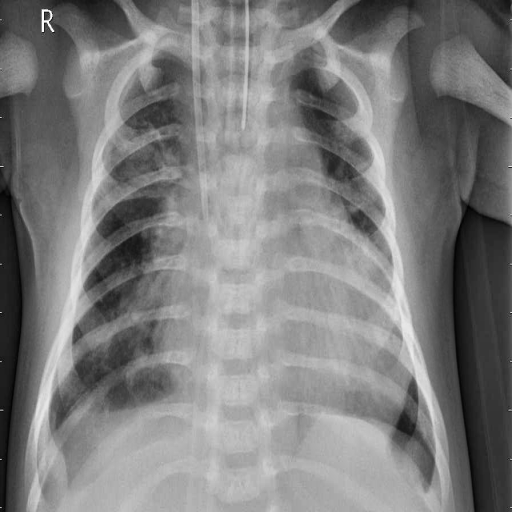
Finding: PNEUMONIA